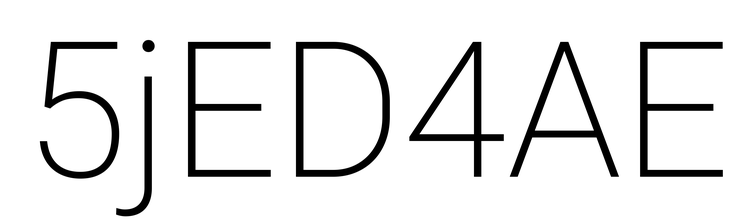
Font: Roboto_ExtraLight